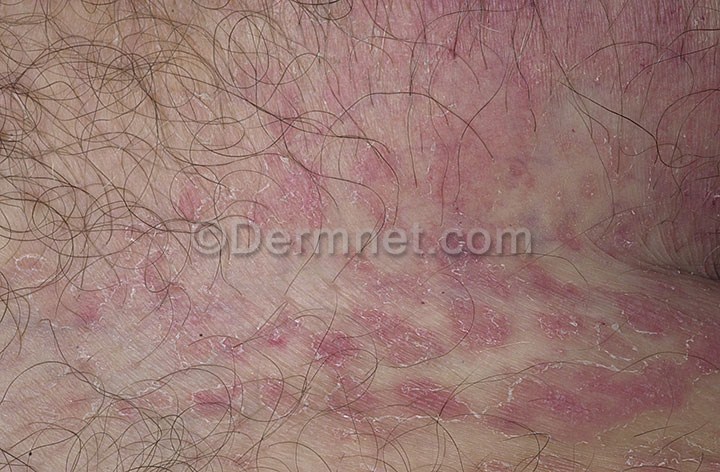
Disease: Tinea Ringworm Candidiasis and other Fungal Infections